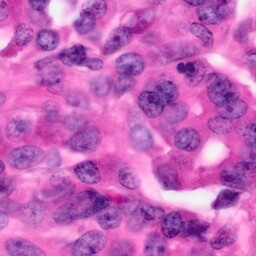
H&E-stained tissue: Pancreatic